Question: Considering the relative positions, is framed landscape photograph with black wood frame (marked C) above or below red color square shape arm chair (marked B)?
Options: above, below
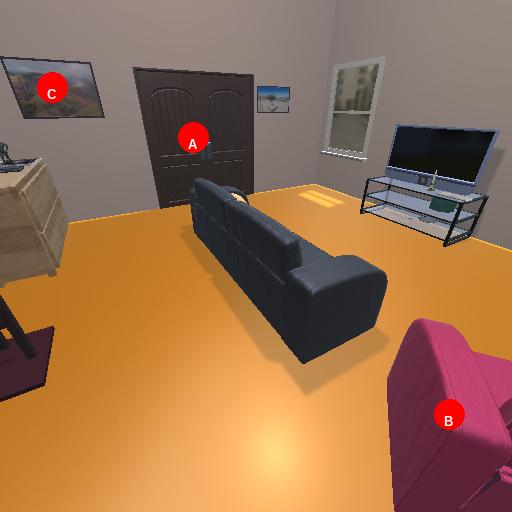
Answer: above